Question: I am trying to re-size a label according to text in it (or max width I am allowing i.e.108) and place a button just next to it, code below is actually giving satisfying results while debugging but width of label is not changing accordingly.
Is there any special settings to do in an xib or any thing else .
'''
NSDictionary *attrib=@{NSFontAttributeName:locFeedcell.lbl_location.font};
CGFloat width=[locFeedcell.lbl_location.text sizeWithAttributes:attrib].width;
CGRect newLabelframe=locFeedcell.lbl_location.frame;
CGRect newButtonFrame=locFeedcell.btn_map.frame;
if (width>=108.00f) {
newLabelframe.size.width=108.00;
} else {
newLabelframe.size.width=width;
newButtonFrame.origin.x=locFeedcell.lbl_location.bounds.origin.x+width+4.00;
}
locFeedcell.lbl_location.frame=newLabelframe;
locFeedcell.btn_map.frame=newButtonFrame;
'''
here is snapshot of xib file.

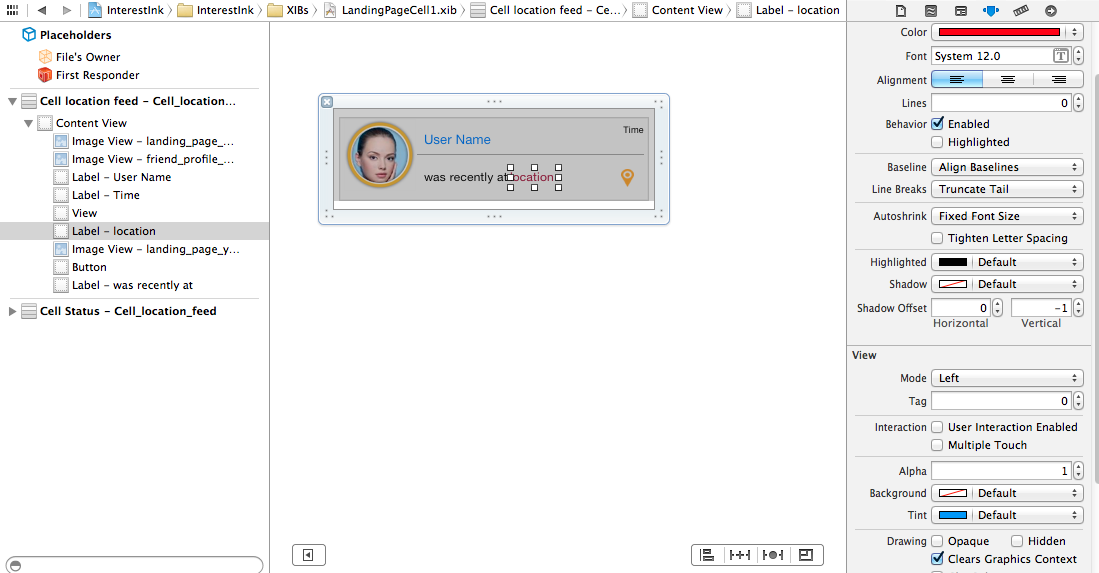
Answer: Instead of using 'locFeedcell.lbl_location.bounds.origin.x+width' use 'locFeedcell.lbl_location.frame.origin.x+width'. 'bounds.origin.x' is always '0'.
Maybe Auto Layout is enabled in your '.xib' file? Check the file inspector tab in the utilities pane.
If this doesn't help, can you post the values for the frame before and after you set them? Remember the memory address for your label and button and print their frames again after everything is laid out.
A quick tip:
You can use 'CGRectGetMaxX(locFeedcell.lbl_location.frame)' instead of 'locFeedcell.lbl_location.bounds.origin.x+width' to get the right edge from the frame.